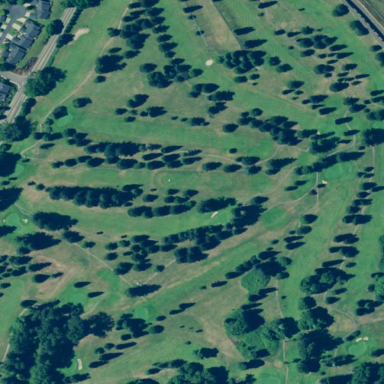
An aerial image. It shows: Golf course.